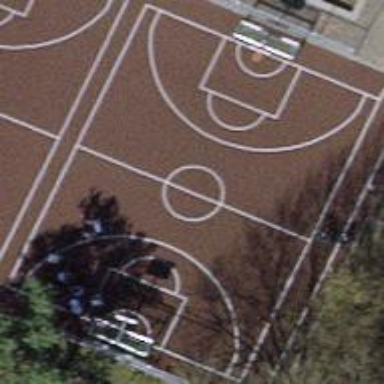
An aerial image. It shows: Tartan basketball court on the leisure land pitch.